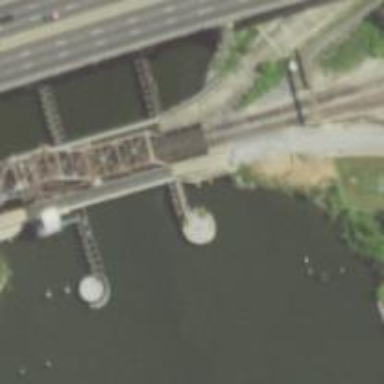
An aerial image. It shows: Bascule movable rail bridge.